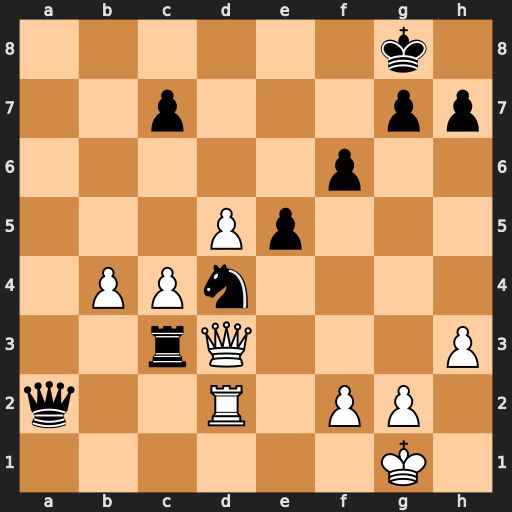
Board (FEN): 6k1/2p3pp/5p2/3Pp3/1PPn4/2rQ3P/q2R1PP1/6K1
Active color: w
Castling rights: -
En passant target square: -
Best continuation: Qxc3 Ne2+ Rxe2